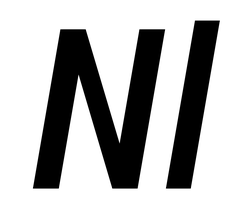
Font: Roboto-Italic_Condensed_Medium_Italic